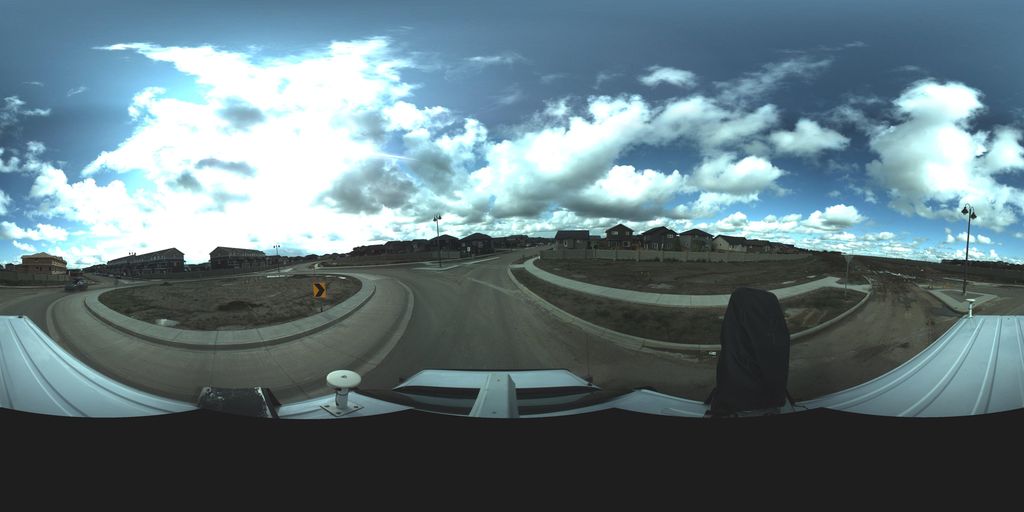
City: saskatoon